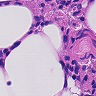
Metastatic tissue present: no